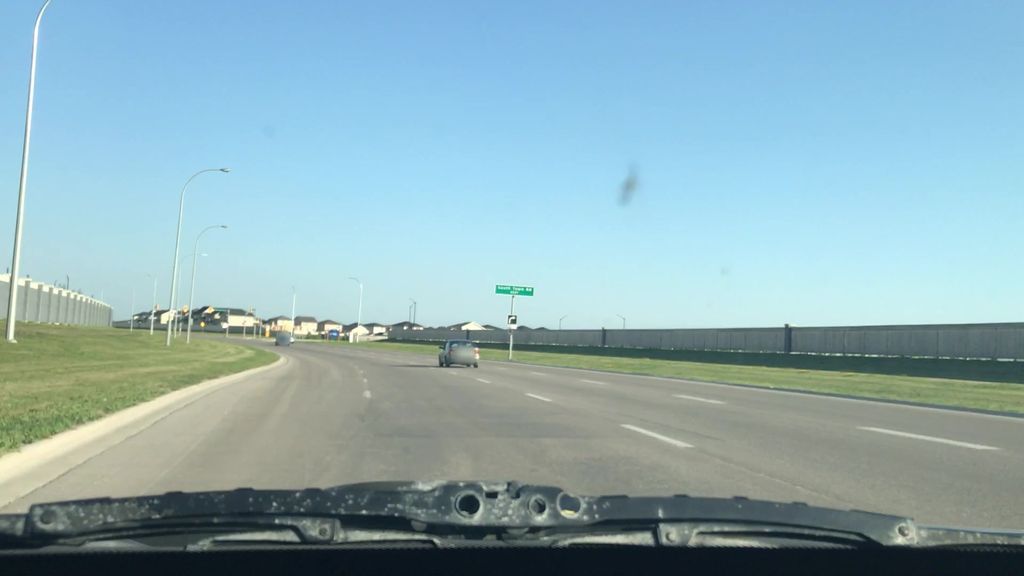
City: winnipeg